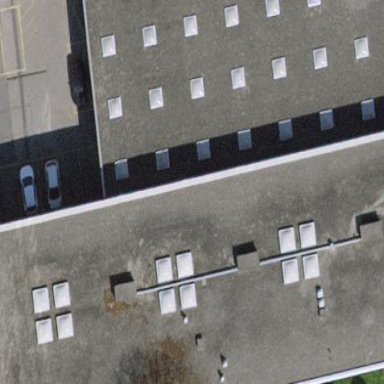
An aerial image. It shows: School building.